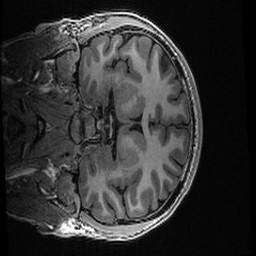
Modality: T1w
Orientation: coronal